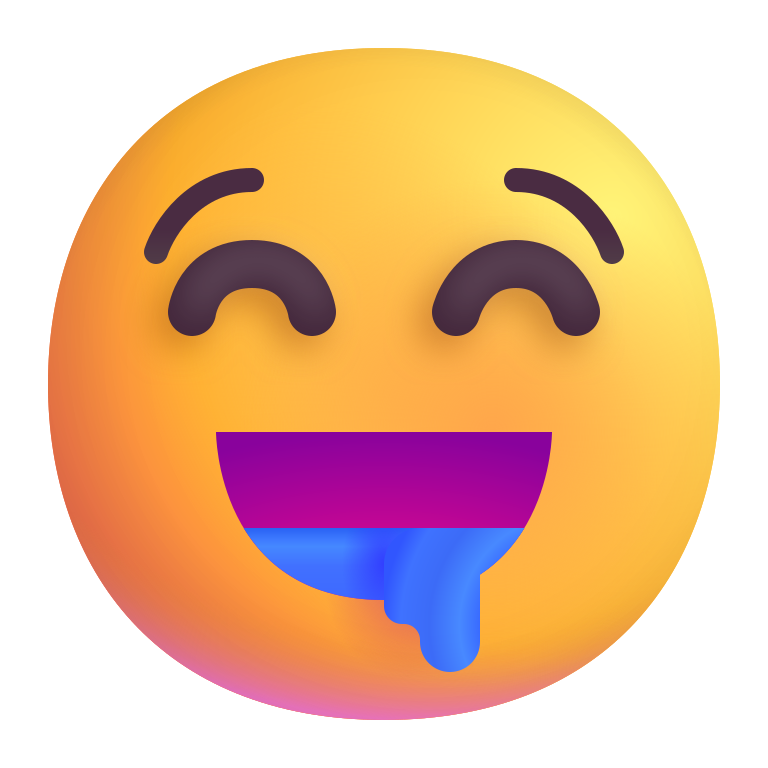
drooling face color